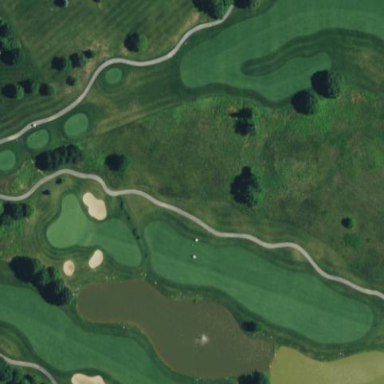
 including lateral water hazard for golf."